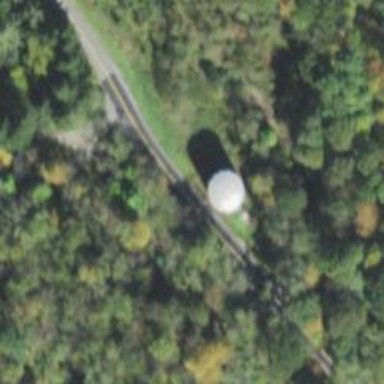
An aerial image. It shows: Water tower serving as reservoir.